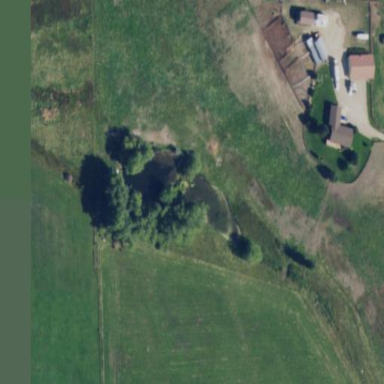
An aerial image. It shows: Pond surrounded by natural water.